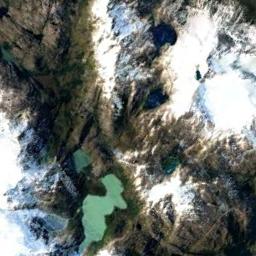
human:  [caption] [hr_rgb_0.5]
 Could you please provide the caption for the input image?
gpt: In the mountains of the snow mountain, Only the peak of the mountain is covered by snow, And there is a lake in the snow mountain .

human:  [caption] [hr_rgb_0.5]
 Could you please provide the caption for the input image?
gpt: The snowberg has some valley glaciers and two green lakes are in the snowberg .

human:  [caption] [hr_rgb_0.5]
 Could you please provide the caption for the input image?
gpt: The snow berg is next to the lake .

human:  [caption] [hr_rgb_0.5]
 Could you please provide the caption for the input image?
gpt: The snowberg is covered with snow .

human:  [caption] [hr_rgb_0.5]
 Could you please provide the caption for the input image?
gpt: A green lake is on the snowberg .